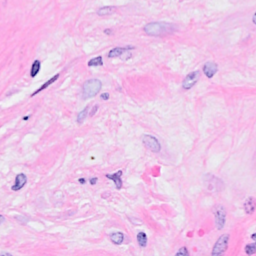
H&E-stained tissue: Breast